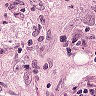
Metastatic tissue present: yes